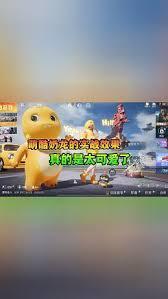
Label: nailong